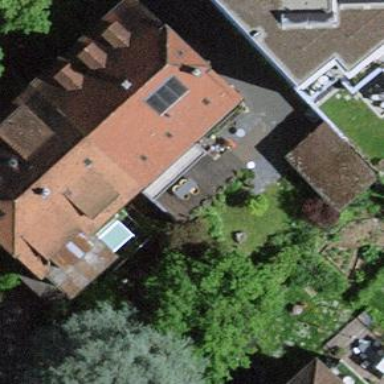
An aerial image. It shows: Semidetached house.